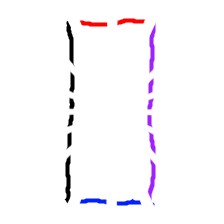
Shape: rectangle